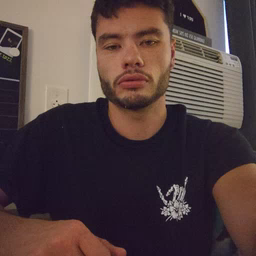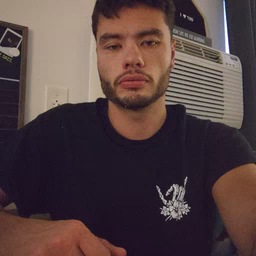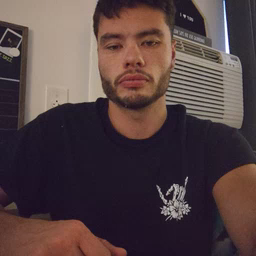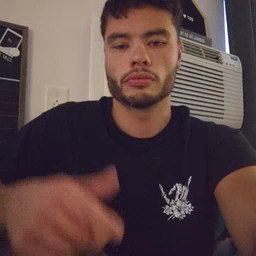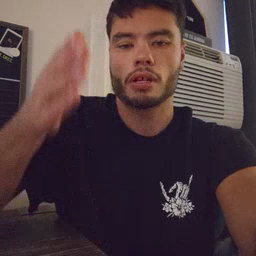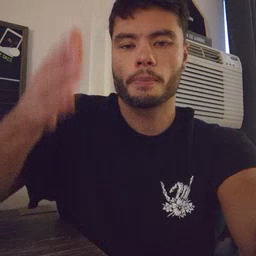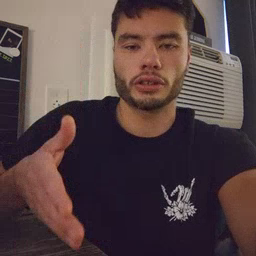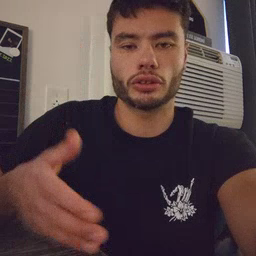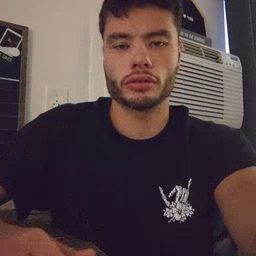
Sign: person